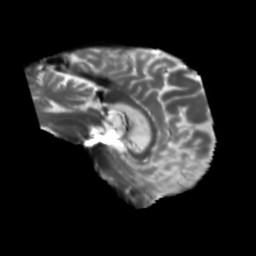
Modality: T2w
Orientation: sagittal
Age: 60
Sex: male
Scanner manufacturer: siemens
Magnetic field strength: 3 T
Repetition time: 5.25 s
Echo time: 0.08 s